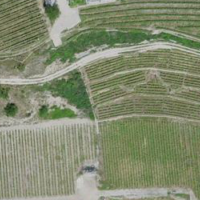
EUNIS habitat code: 40
Species observed at this site:
Ficus carica